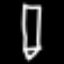
Label: pencil